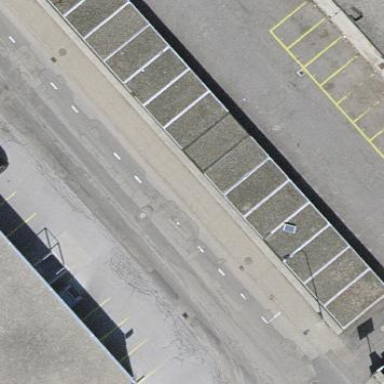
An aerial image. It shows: Group of garages.